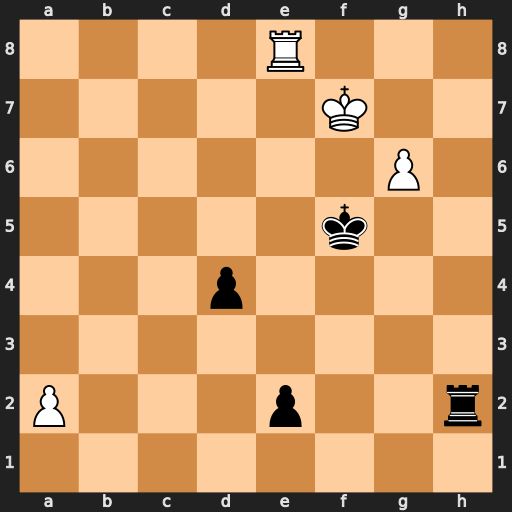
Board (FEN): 4R3/5K2/6P1/5k2/3p4/8/P3p2r/8
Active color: w
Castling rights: -
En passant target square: -
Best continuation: g7 Rg2 Rxe2 Rxe2 g8=Q